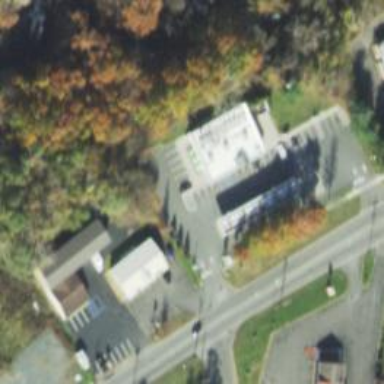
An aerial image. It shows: Convenience shop.